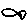
Label: fish